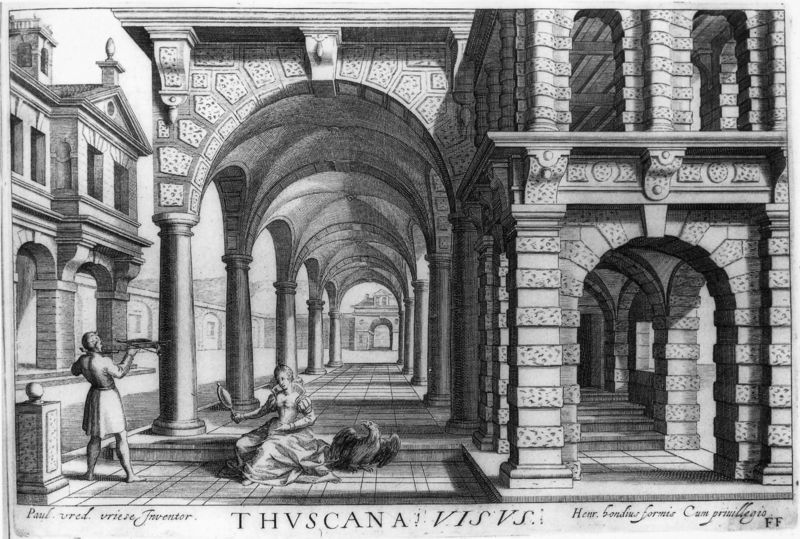
Titel: Buch der Architektur, Blick auf Kolonnaden mit Säulen Toskanischer Ordnung
Künstler: Hans Vredeman de Vries
Schlagwörter: adler, mann, vogel, menschen, sitzen, frau, säule, säulen, zeichnung, gebäude, haus, architektur, spiegel, weite, sitzend, renaissance, bogen, perspektive, rundbogen, durchgang, bögen, gang, druck, arkaden, handspiegel, fluchtpunkt, armbrust, toskana, säulengang, narzistisch, vvogel